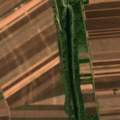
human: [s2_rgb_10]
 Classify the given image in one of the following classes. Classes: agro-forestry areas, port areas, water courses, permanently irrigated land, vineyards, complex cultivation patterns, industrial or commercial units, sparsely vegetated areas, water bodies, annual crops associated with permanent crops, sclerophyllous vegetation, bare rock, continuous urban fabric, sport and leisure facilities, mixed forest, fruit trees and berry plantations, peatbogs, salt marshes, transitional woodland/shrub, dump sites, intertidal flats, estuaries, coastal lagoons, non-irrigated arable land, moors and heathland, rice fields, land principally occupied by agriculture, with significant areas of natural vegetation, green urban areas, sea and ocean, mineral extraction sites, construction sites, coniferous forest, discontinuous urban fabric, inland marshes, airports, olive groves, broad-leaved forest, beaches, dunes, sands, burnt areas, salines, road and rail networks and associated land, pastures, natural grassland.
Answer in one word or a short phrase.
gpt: non-irrigated arable land, complex cultivation patterns, water courses